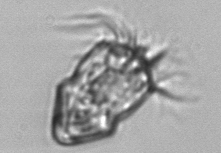
Label: Strombidium_inclinatum